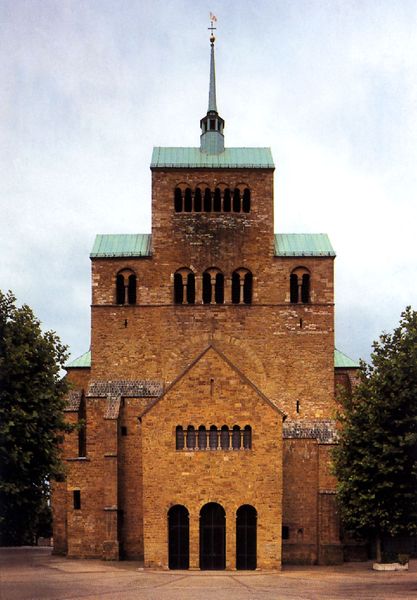
Titel: Dompfarrkirche St. Petrus und Gorginius in Minden
Standort: Minden (EU - D - NRW)
Schlagwörter: baum, himmel, bäume, kirchturm, braun, fenster, säulen, dach, gebäude, alt, spitze, stein, steine, kirche, turm, turmspitze, bogen, türen, modern, ziegel, backstein, rundbogen, treppe, spitz, metall, tor, foto, fotografie, photographie, bögen, eingang, kloster, religion, mauerwerk, kupfer, portal, real, romanik, wetterfahne, hahn, westen, blaues dach, westportal, wetterhahn, biforien, biforium, bauphasen, grünspan, europäisch, umgeben von baumen